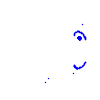
Particle: electron